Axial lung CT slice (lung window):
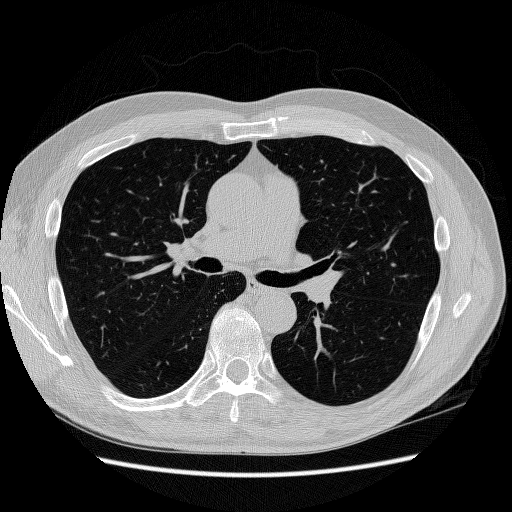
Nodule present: no